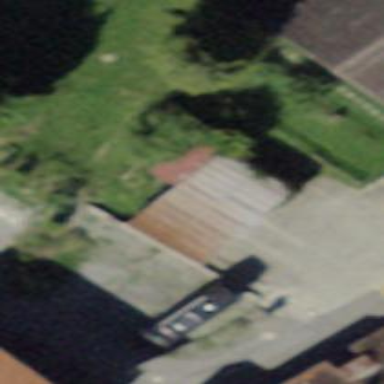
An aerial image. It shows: Garage.